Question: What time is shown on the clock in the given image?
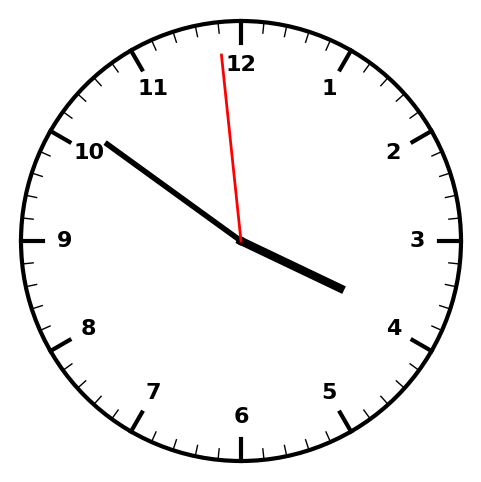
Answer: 03:50:59